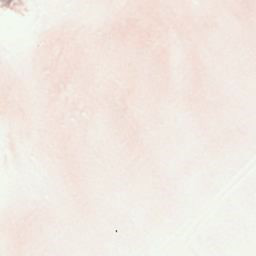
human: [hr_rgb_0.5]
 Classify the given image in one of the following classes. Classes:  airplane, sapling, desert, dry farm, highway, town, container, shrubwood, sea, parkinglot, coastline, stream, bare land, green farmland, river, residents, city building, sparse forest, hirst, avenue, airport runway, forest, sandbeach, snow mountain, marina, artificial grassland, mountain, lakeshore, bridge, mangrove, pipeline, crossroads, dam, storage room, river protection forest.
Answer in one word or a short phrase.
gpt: sandbeach